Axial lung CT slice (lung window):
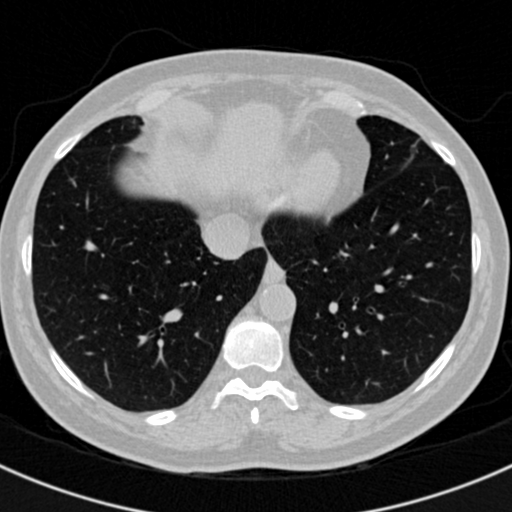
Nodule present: no